Interaction volume radius: 5 \u00c5
Interaction volume height: 30 \u00c5
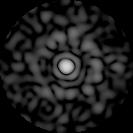
Disorder parameter: 0.7779